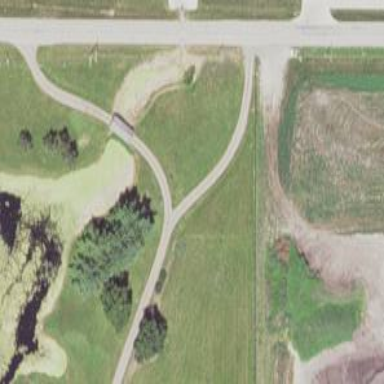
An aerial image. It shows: Covered bridge over service road.